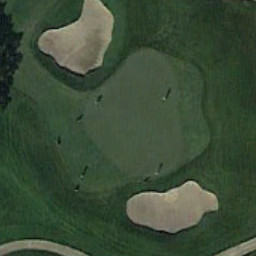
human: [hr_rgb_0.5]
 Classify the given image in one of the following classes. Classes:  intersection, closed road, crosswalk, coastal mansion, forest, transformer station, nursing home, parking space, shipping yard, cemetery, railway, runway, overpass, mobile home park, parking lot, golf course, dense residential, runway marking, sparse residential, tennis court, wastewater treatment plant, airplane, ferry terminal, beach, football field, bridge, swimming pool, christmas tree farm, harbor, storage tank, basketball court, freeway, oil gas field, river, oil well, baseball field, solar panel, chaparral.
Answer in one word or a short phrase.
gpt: golf course